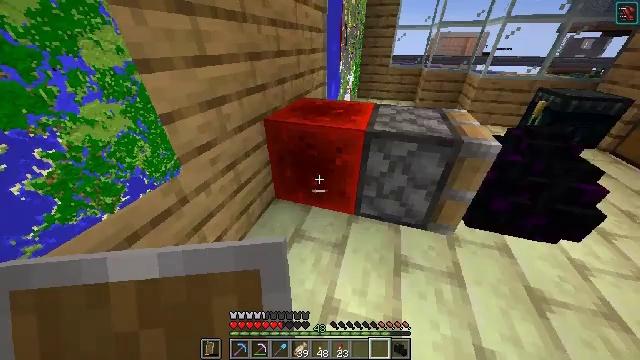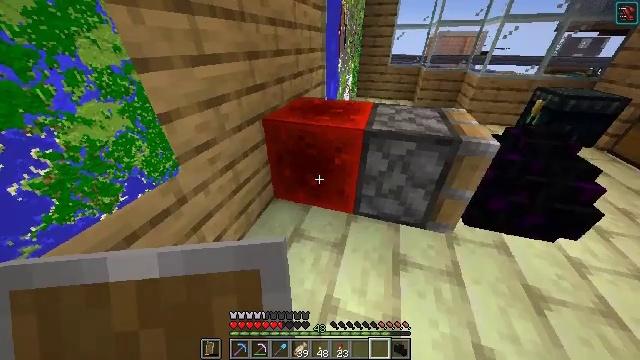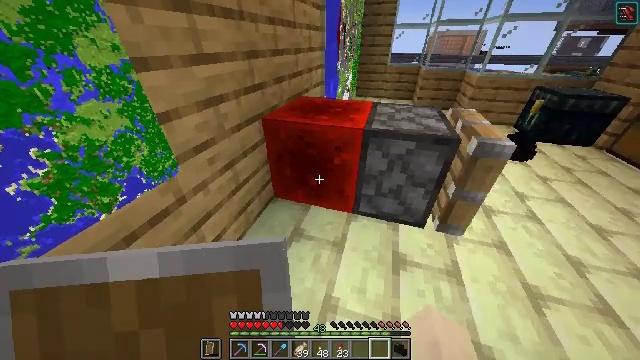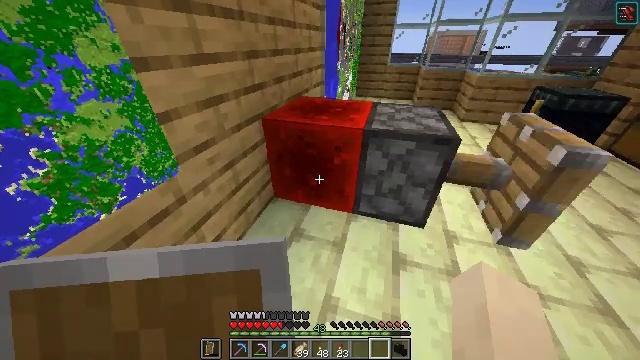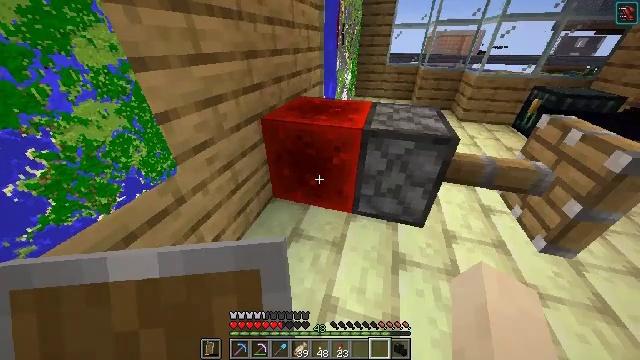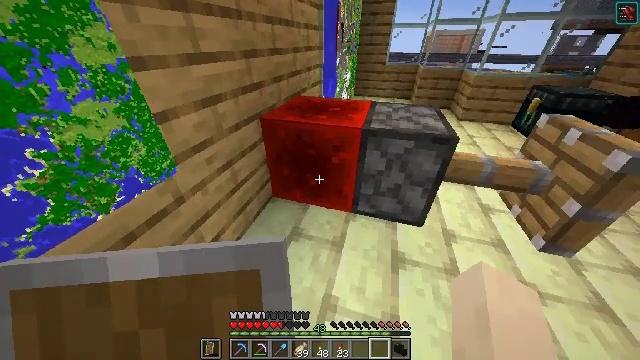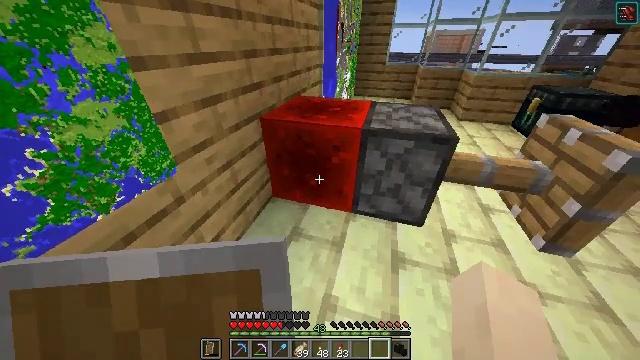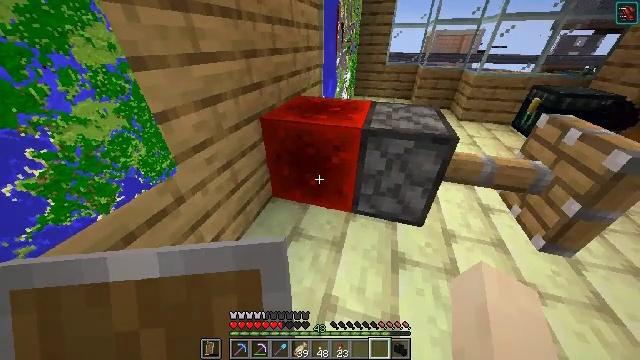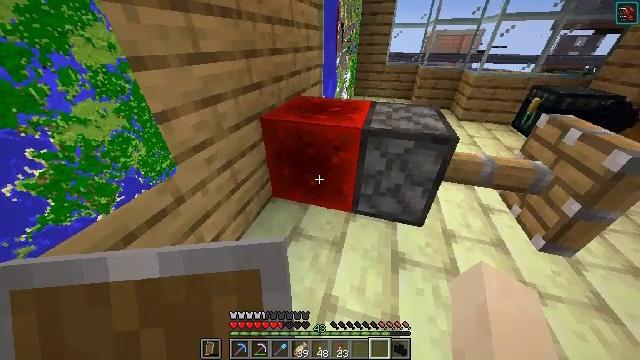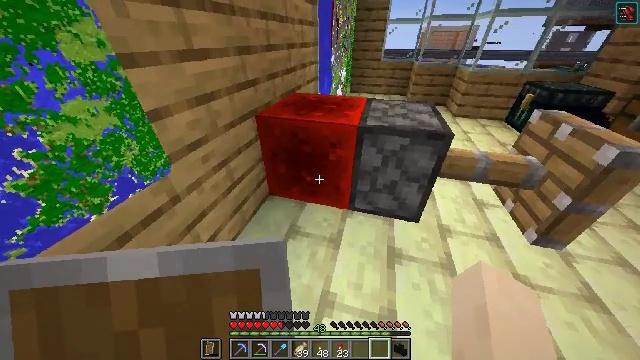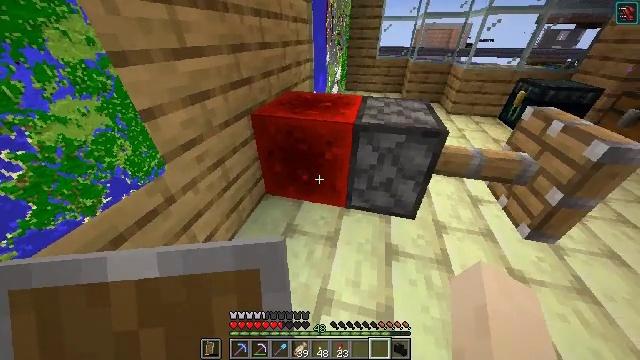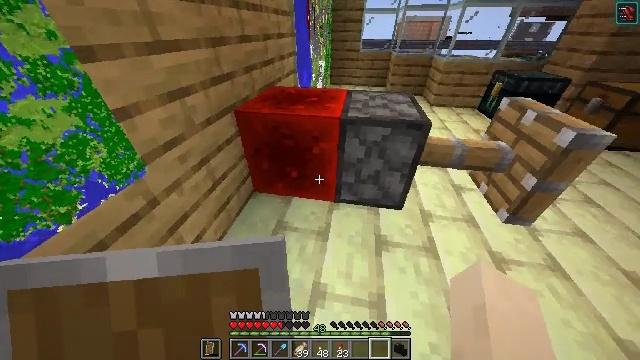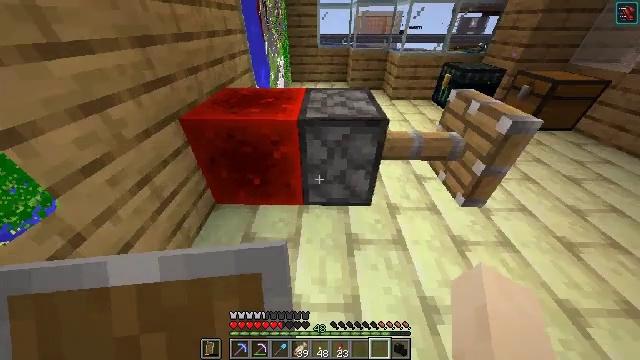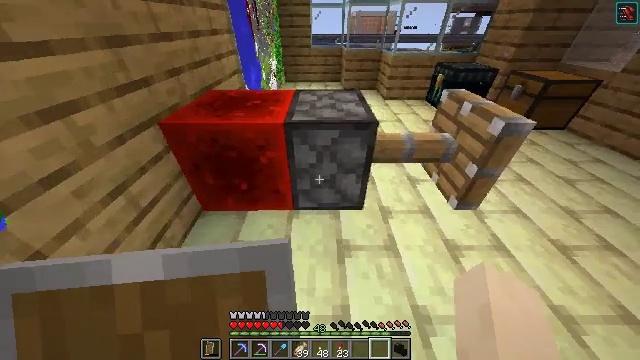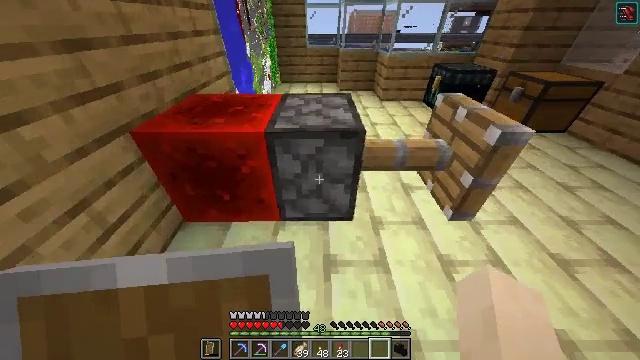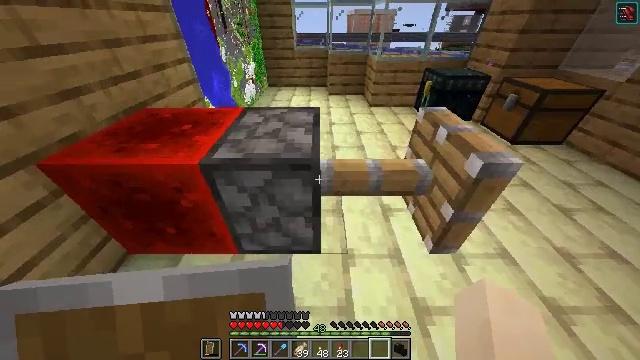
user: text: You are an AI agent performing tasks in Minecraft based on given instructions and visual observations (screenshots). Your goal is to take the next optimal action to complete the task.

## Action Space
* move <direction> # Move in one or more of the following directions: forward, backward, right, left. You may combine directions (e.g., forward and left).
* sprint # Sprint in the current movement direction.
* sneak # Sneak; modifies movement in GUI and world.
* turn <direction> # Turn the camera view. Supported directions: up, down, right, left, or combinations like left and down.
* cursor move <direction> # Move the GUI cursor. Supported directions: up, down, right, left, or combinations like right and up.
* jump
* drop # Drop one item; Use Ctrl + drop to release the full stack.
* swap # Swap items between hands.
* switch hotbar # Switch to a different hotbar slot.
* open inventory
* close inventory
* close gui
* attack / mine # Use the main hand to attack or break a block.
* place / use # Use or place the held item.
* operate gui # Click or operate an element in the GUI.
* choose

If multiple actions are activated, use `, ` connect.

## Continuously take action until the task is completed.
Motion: motion action
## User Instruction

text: Mine redstone block underground.
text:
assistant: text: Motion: no_op
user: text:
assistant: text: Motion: no_op
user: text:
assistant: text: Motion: no_op
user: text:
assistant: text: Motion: no_op
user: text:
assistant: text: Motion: no_op
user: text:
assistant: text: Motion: no_op
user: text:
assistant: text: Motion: no_op
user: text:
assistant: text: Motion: no_op
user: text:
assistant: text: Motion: turn right
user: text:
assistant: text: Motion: turn right
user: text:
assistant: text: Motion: turn right and down
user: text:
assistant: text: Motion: move forward and move right, turn right
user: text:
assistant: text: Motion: move forward and move right, turn right
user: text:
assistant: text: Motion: move forward and move right
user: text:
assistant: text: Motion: move forward and move right
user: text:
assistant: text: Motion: move forward and move right
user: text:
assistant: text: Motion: move forward and move right
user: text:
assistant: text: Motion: move forward and move right
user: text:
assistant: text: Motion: move forward and move right
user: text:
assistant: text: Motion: move forward and move right
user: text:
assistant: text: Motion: move forward and move right
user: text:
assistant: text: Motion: move forward and move right
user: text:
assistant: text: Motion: move forward and move right
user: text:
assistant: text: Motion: move forward and move right, turn left
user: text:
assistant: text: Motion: move forward and move right, turn left and down
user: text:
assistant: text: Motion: move forward and move right, turn left and down
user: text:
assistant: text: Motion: move forward and move right, turn left
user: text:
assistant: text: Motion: move forward, turn left
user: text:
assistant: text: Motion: move forward, turn left
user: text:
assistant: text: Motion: move forward, turn left